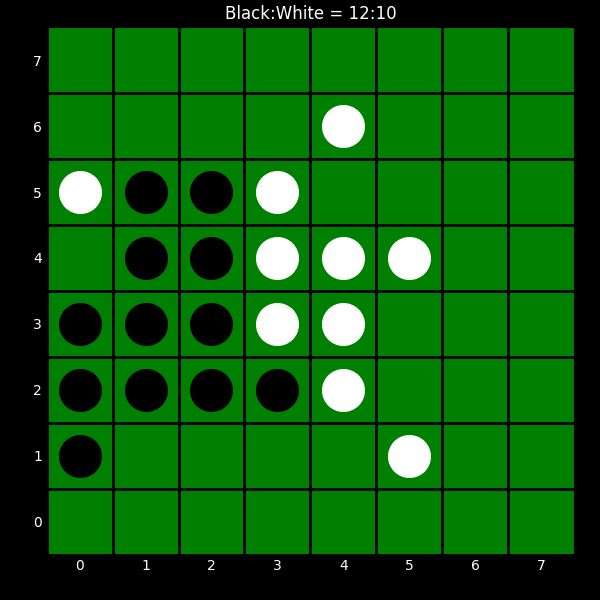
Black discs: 12
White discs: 10